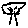
Label: tree